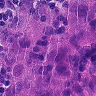
Metastatic tissue present: yes